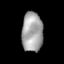
Tissue: skin
Cell type: T cells
Senescence score: 0.2346
Nuclear area (px): 818
Mean DAPI intensity: 163.493